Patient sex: F
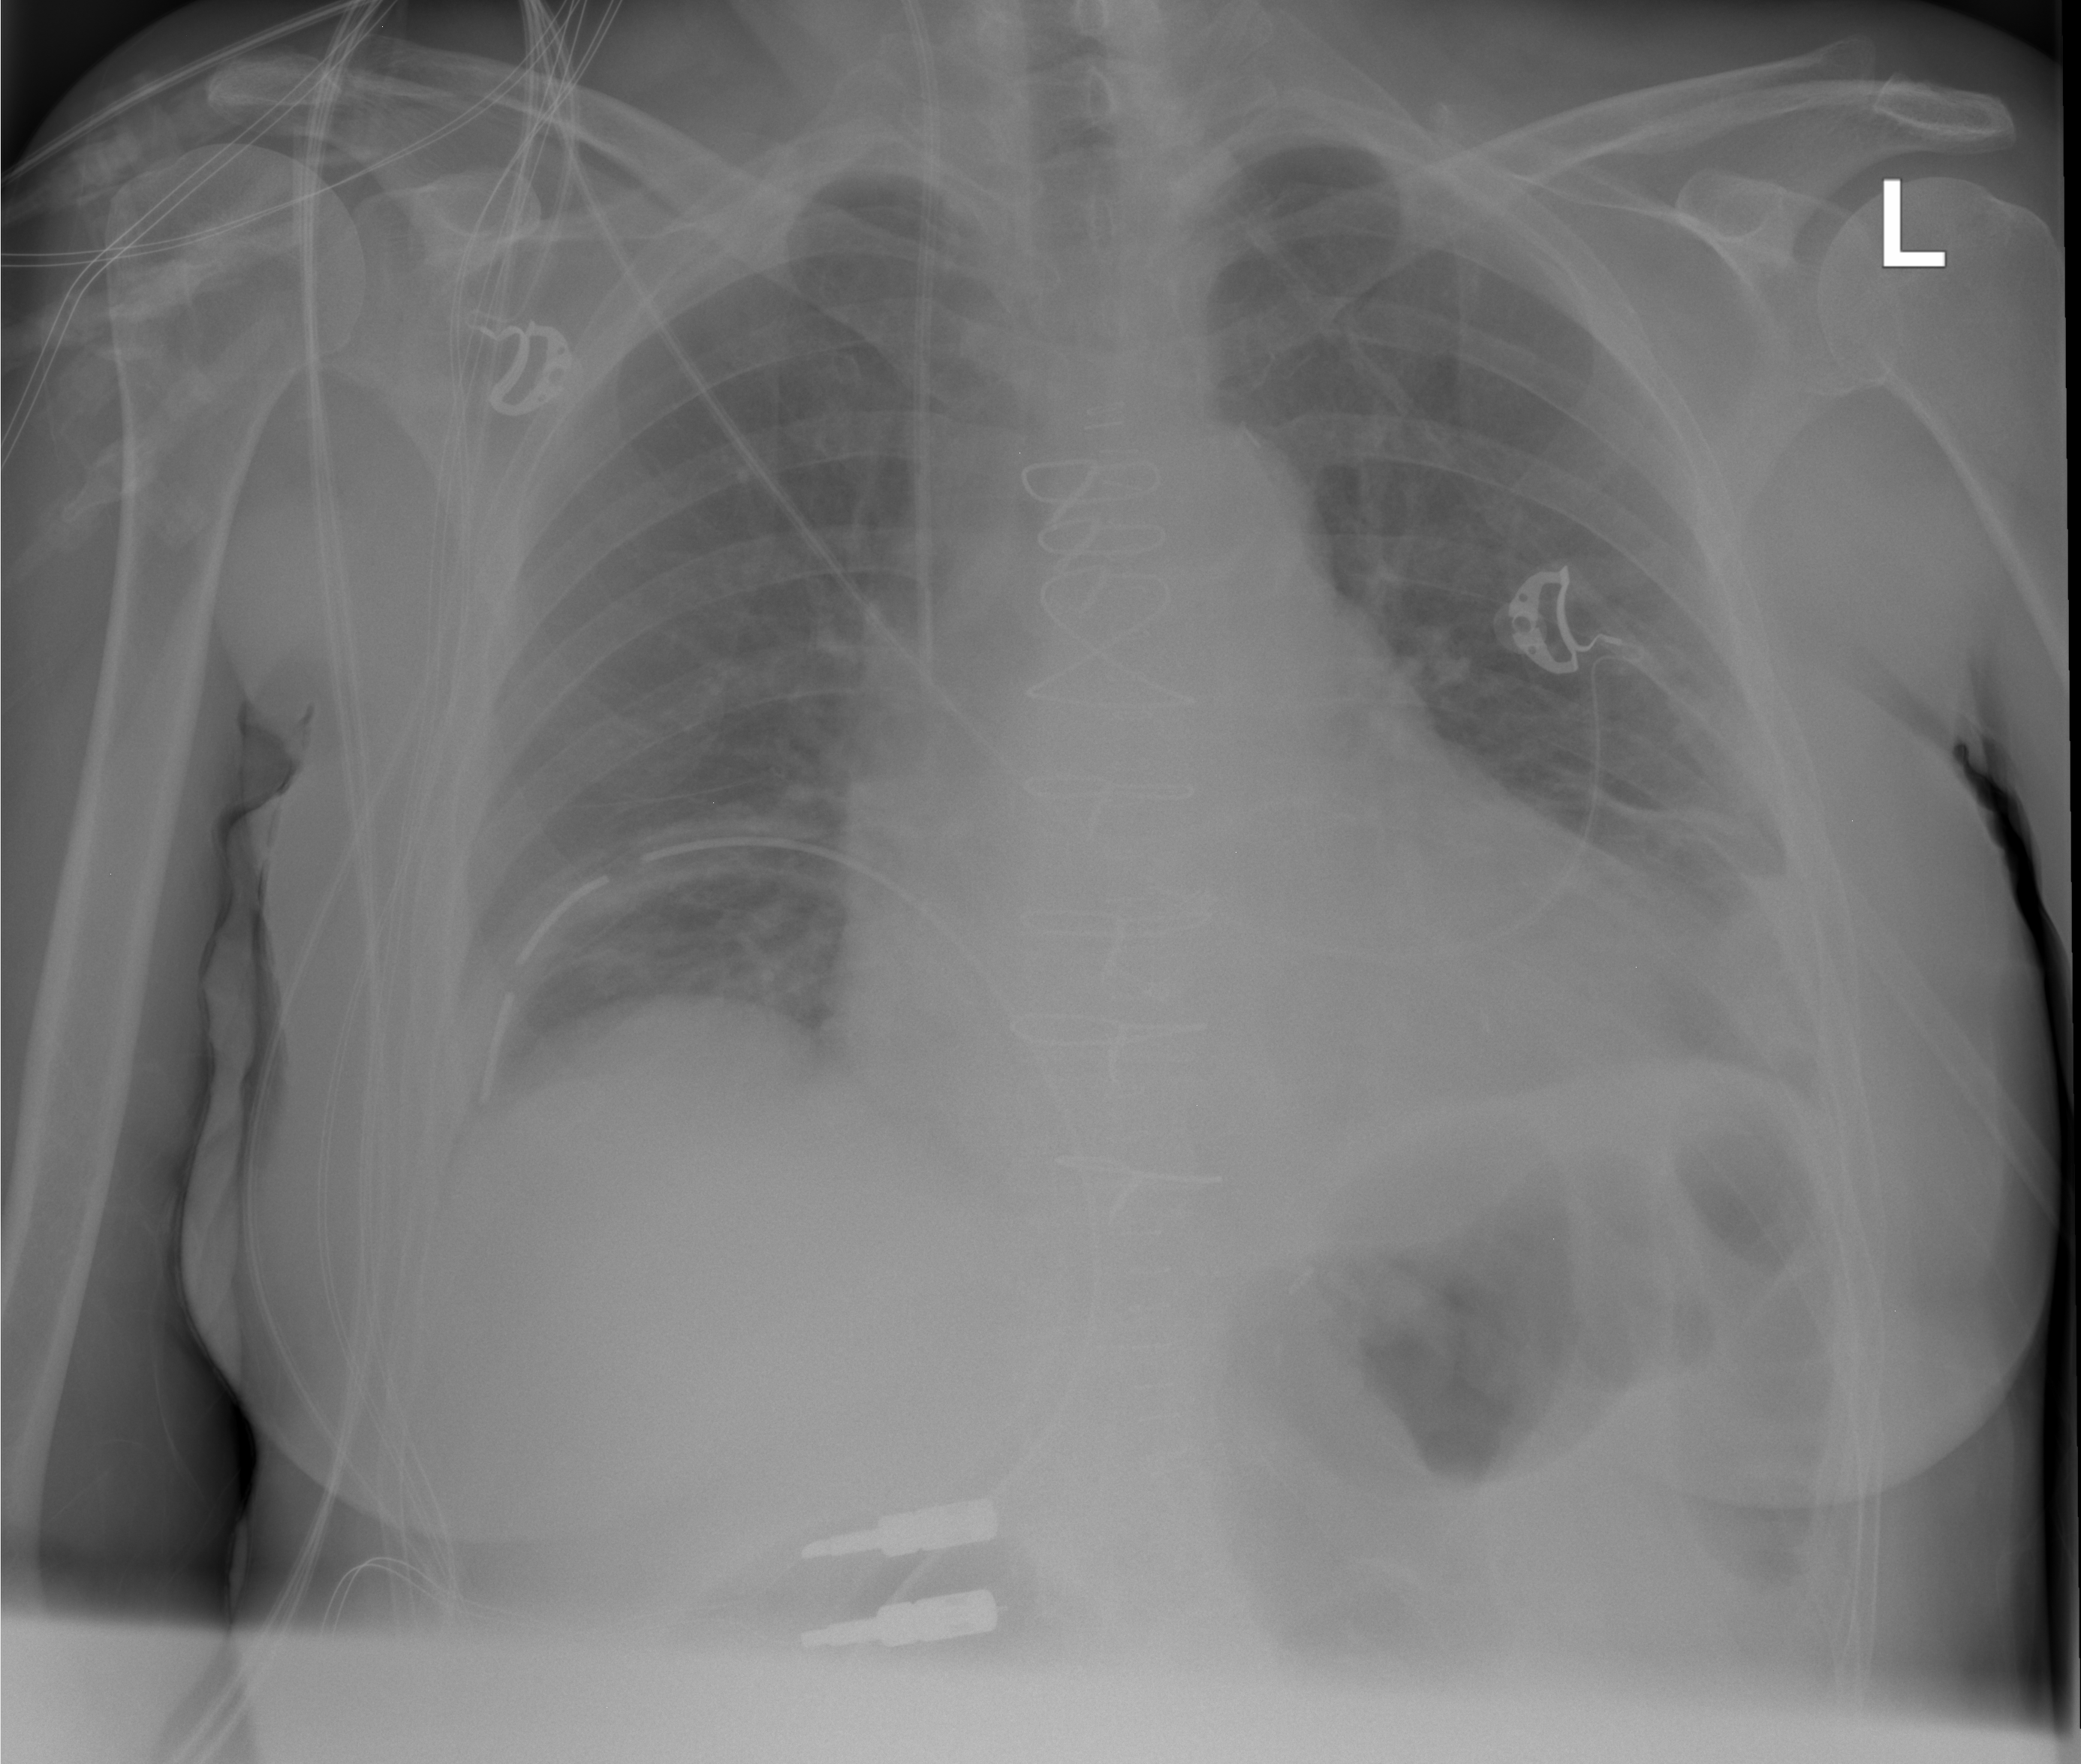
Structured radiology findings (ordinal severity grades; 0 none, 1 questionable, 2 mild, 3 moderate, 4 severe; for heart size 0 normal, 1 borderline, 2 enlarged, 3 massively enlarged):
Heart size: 0
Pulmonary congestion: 0
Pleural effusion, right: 0
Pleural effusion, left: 0
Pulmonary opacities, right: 0
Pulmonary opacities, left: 0
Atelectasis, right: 1
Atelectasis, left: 2